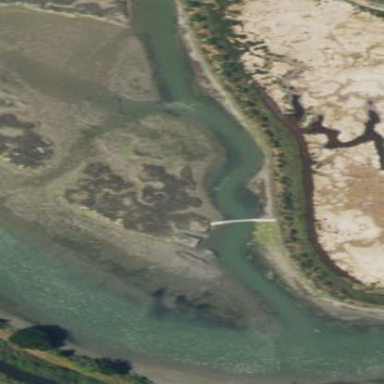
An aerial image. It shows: Saltmarsh wetland area.